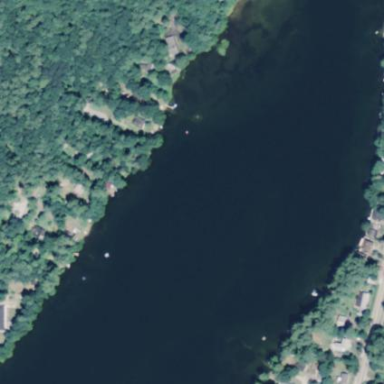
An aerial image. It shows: Serene lake.